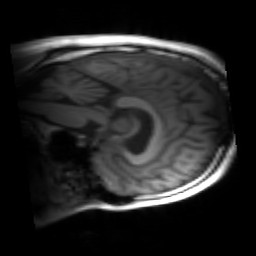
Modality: inplaneT1
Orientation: sagittal
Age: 30
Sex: male
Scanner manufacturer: siemens
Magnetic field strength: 3 T
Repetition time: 1.2 s
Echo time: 0.00251 s